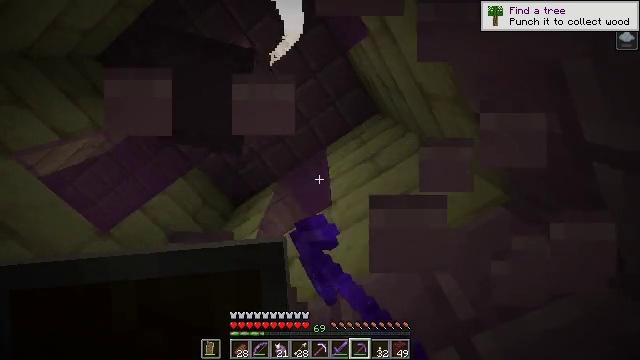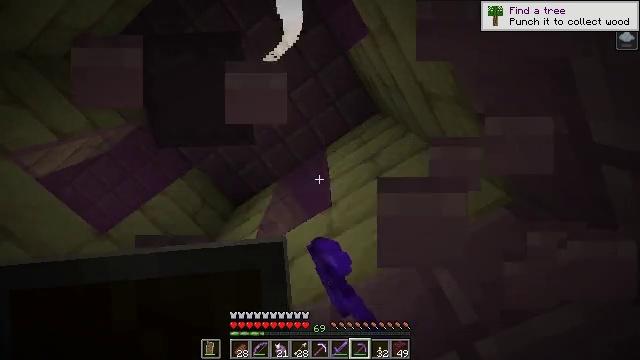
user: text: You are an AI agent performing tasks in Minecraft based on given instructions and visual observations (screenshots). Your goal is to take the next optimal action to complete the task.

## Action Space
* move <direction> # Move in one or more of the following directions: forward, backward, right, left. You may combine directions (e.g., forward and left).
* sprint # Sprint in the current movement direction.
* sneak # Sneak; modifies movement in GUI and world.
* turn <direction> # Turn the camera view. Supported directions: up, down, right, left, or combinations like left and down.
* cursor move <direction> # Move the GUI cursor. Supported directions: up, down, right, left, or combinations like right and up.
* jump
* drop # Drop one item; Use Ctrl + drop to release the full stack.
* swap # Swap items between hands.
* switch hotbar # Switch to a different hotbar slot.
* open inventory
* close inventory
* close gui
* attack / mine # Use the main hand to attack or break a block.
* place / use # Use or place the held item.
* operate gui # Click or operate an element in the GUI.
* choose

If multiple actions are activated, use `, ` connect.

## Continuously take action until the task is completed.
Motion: motion action
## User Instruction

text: Mine the purpur slab in the End city.
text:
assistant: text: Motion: attack / mine
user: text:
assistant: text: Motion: attack / mine